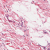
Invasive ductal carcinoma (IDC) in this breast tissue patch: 0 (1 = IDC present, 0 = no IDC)